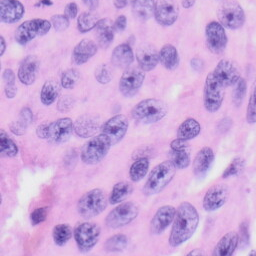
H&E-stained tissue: Skin